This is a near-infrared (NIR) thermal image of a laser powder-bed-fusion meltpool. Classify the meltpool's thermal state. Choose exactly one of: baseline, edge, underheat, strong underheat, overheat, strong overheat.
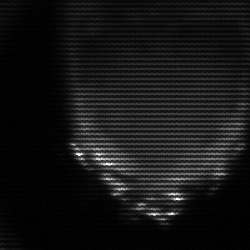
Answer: edge